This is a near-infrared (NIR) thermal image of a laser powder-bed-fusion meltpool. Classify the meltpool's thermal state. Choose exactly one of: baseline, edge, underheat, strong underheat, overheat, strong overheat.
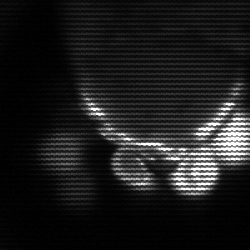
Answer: baseline